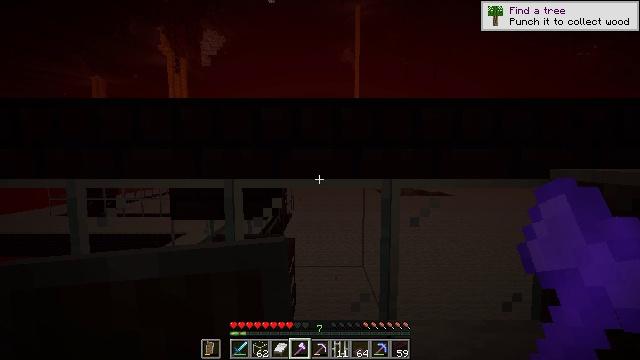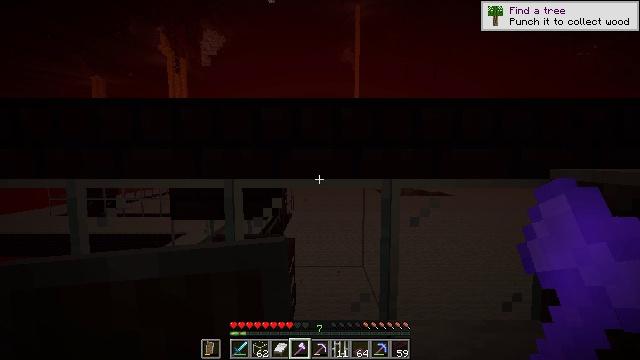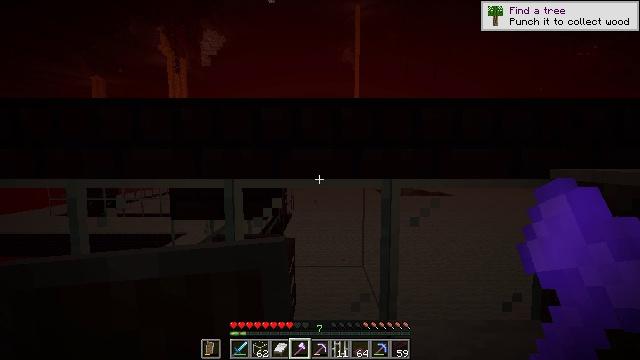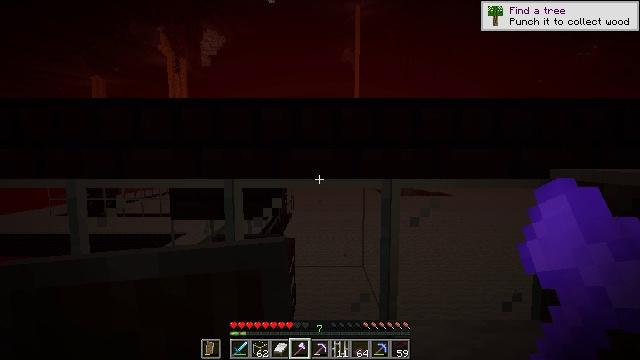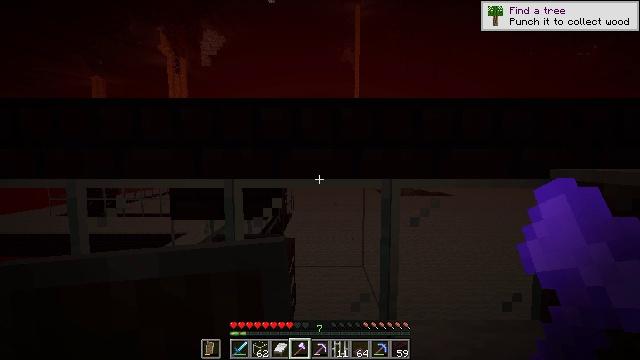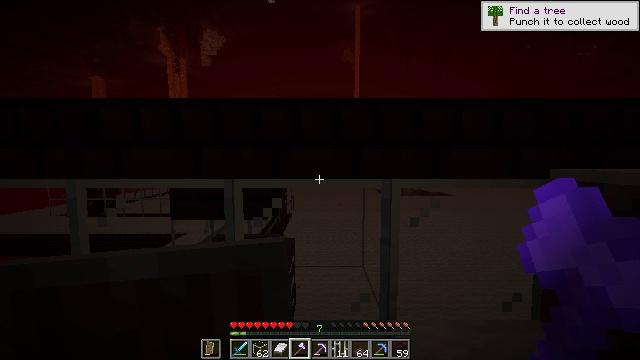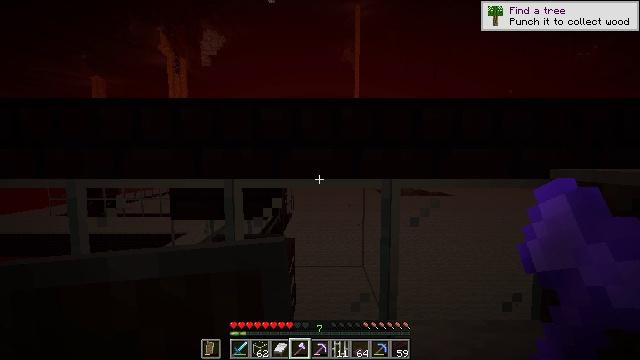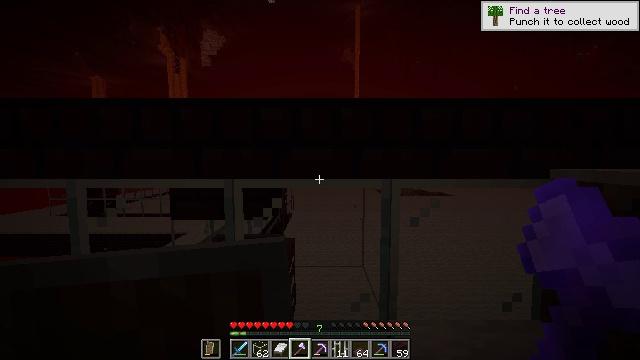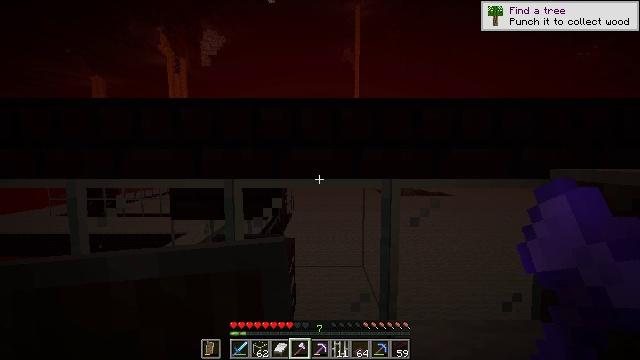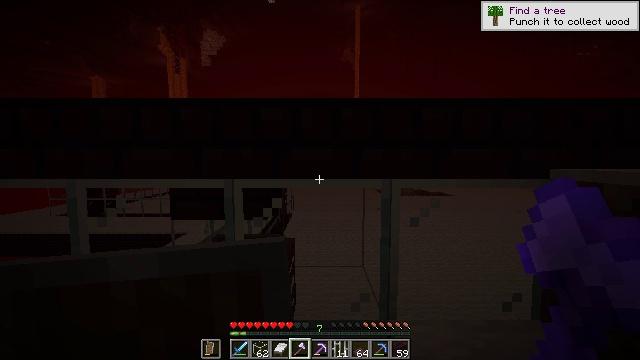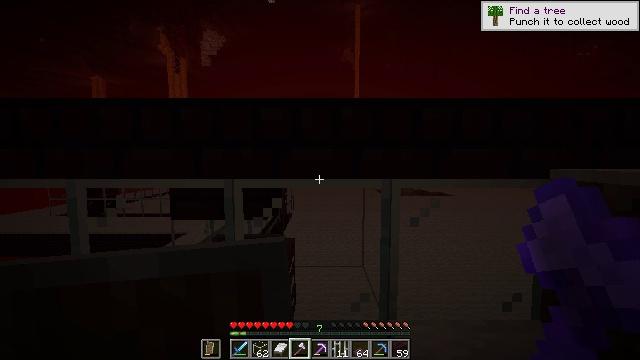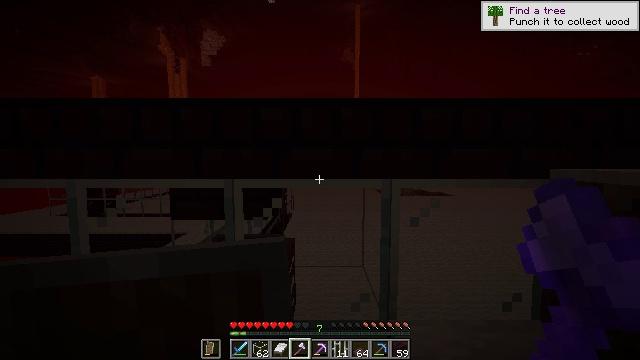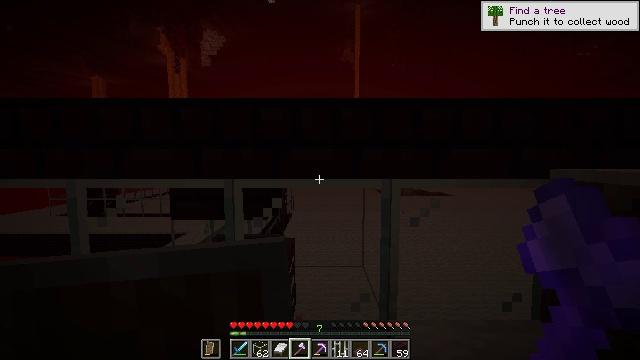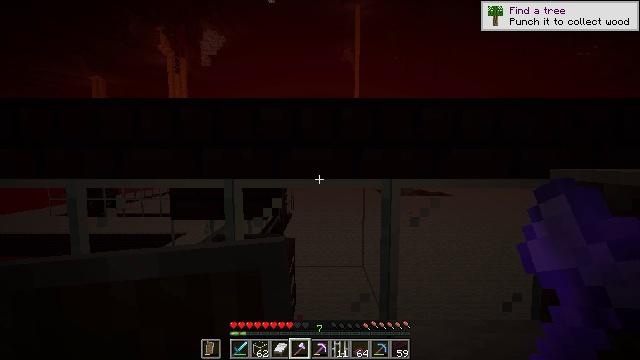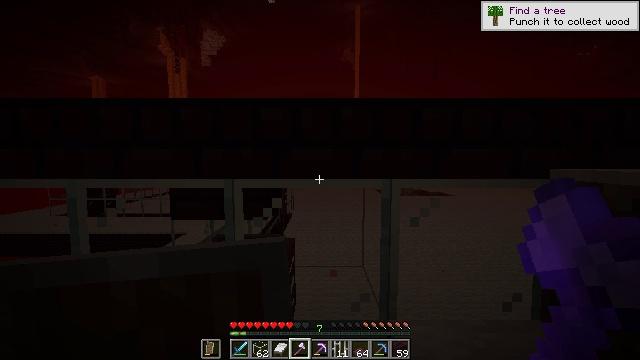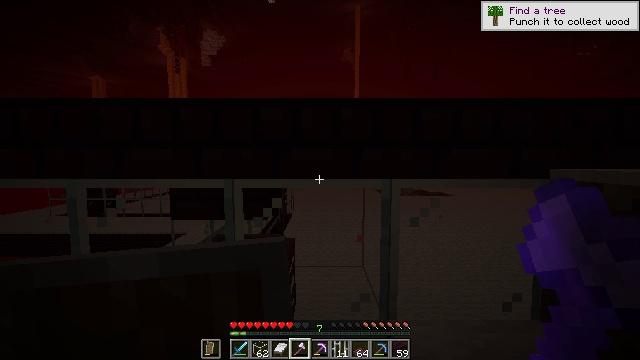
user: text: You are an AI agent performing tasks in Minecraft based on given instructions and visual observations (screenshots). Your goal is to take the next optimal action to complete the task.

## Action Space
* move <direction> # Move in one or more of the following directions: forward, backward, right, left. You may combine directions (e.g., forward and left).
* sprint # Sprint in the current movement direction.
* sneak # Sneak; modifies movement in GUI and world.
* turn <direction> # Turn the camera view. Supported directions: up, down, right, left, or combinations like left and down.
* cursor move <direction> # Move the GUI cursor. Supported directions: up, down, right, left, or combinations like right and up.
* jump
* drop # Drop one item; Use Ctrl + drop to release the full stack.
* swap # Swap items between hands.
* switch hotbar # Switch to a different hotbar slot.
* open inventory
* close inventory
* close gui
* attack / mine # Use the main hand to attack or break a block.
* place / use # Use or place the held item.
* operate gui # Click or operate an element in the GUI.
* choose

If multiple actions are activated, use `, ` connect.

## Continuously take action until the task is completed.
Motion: motion action
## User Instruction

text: Mine the wither rose for crafting.
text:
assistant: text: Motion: no_op
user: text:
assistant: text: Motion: no_op
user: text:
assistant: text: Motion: no_op
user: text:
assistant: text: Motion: no_op
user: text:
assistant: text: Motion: no_op
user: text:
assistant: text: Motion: no_op
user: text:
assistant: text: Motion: no_op
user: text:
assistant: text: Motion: no_op
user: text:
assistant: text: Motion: no_op
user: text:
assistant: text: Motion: no_op
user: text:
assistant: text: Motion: no_op
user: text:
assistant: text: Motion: no_op
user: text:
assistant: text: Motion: no_op
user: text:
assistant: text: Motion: no_op
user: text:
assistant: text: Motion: no_op
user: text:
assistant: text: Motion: no_op
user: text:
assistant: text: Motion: no_op
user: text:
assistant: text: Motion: no_op
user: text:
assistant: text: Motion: no_op
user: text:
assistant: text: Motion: no_op
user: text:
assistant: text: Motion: no_op
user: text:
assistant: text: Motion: no_op
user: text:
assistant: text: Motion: no_op
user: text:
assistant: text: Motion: no_op
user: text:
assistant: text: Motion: no_op
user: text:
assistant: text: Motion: no_op
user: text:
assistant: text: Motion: no_op
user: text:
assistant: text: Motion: no_op
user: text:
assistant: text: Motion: no_op
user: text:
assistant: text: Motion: no_op